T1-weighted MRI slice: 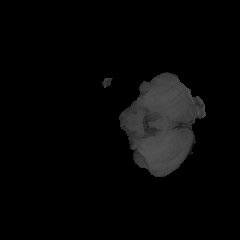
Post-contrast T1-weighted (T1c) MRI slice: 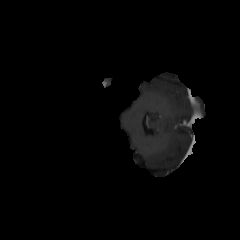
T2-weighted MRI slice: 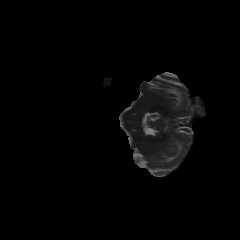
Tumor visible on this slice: no